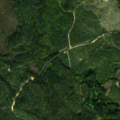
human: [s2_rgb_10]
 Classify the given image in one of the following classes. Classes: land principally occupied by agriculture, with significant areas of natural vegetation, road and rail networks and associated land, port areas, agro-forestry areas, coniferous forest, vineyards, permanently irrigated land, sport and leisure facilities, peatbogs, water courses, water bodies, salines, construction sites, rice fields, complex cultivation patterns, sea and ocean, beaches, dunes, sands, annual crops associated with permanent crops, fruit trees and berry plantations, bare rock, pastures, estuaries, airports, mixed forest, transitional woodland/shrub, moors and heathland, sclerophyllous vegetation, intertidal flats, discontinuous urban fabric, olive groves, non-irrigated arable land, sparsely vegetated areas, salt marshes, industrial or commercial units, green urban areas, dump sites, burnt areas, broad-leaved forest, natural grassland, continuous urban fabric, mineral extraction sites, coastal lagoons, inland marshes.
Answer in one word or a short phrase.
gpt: coniferous forest, mixed forest, transitional woodland/shrub